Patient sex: F
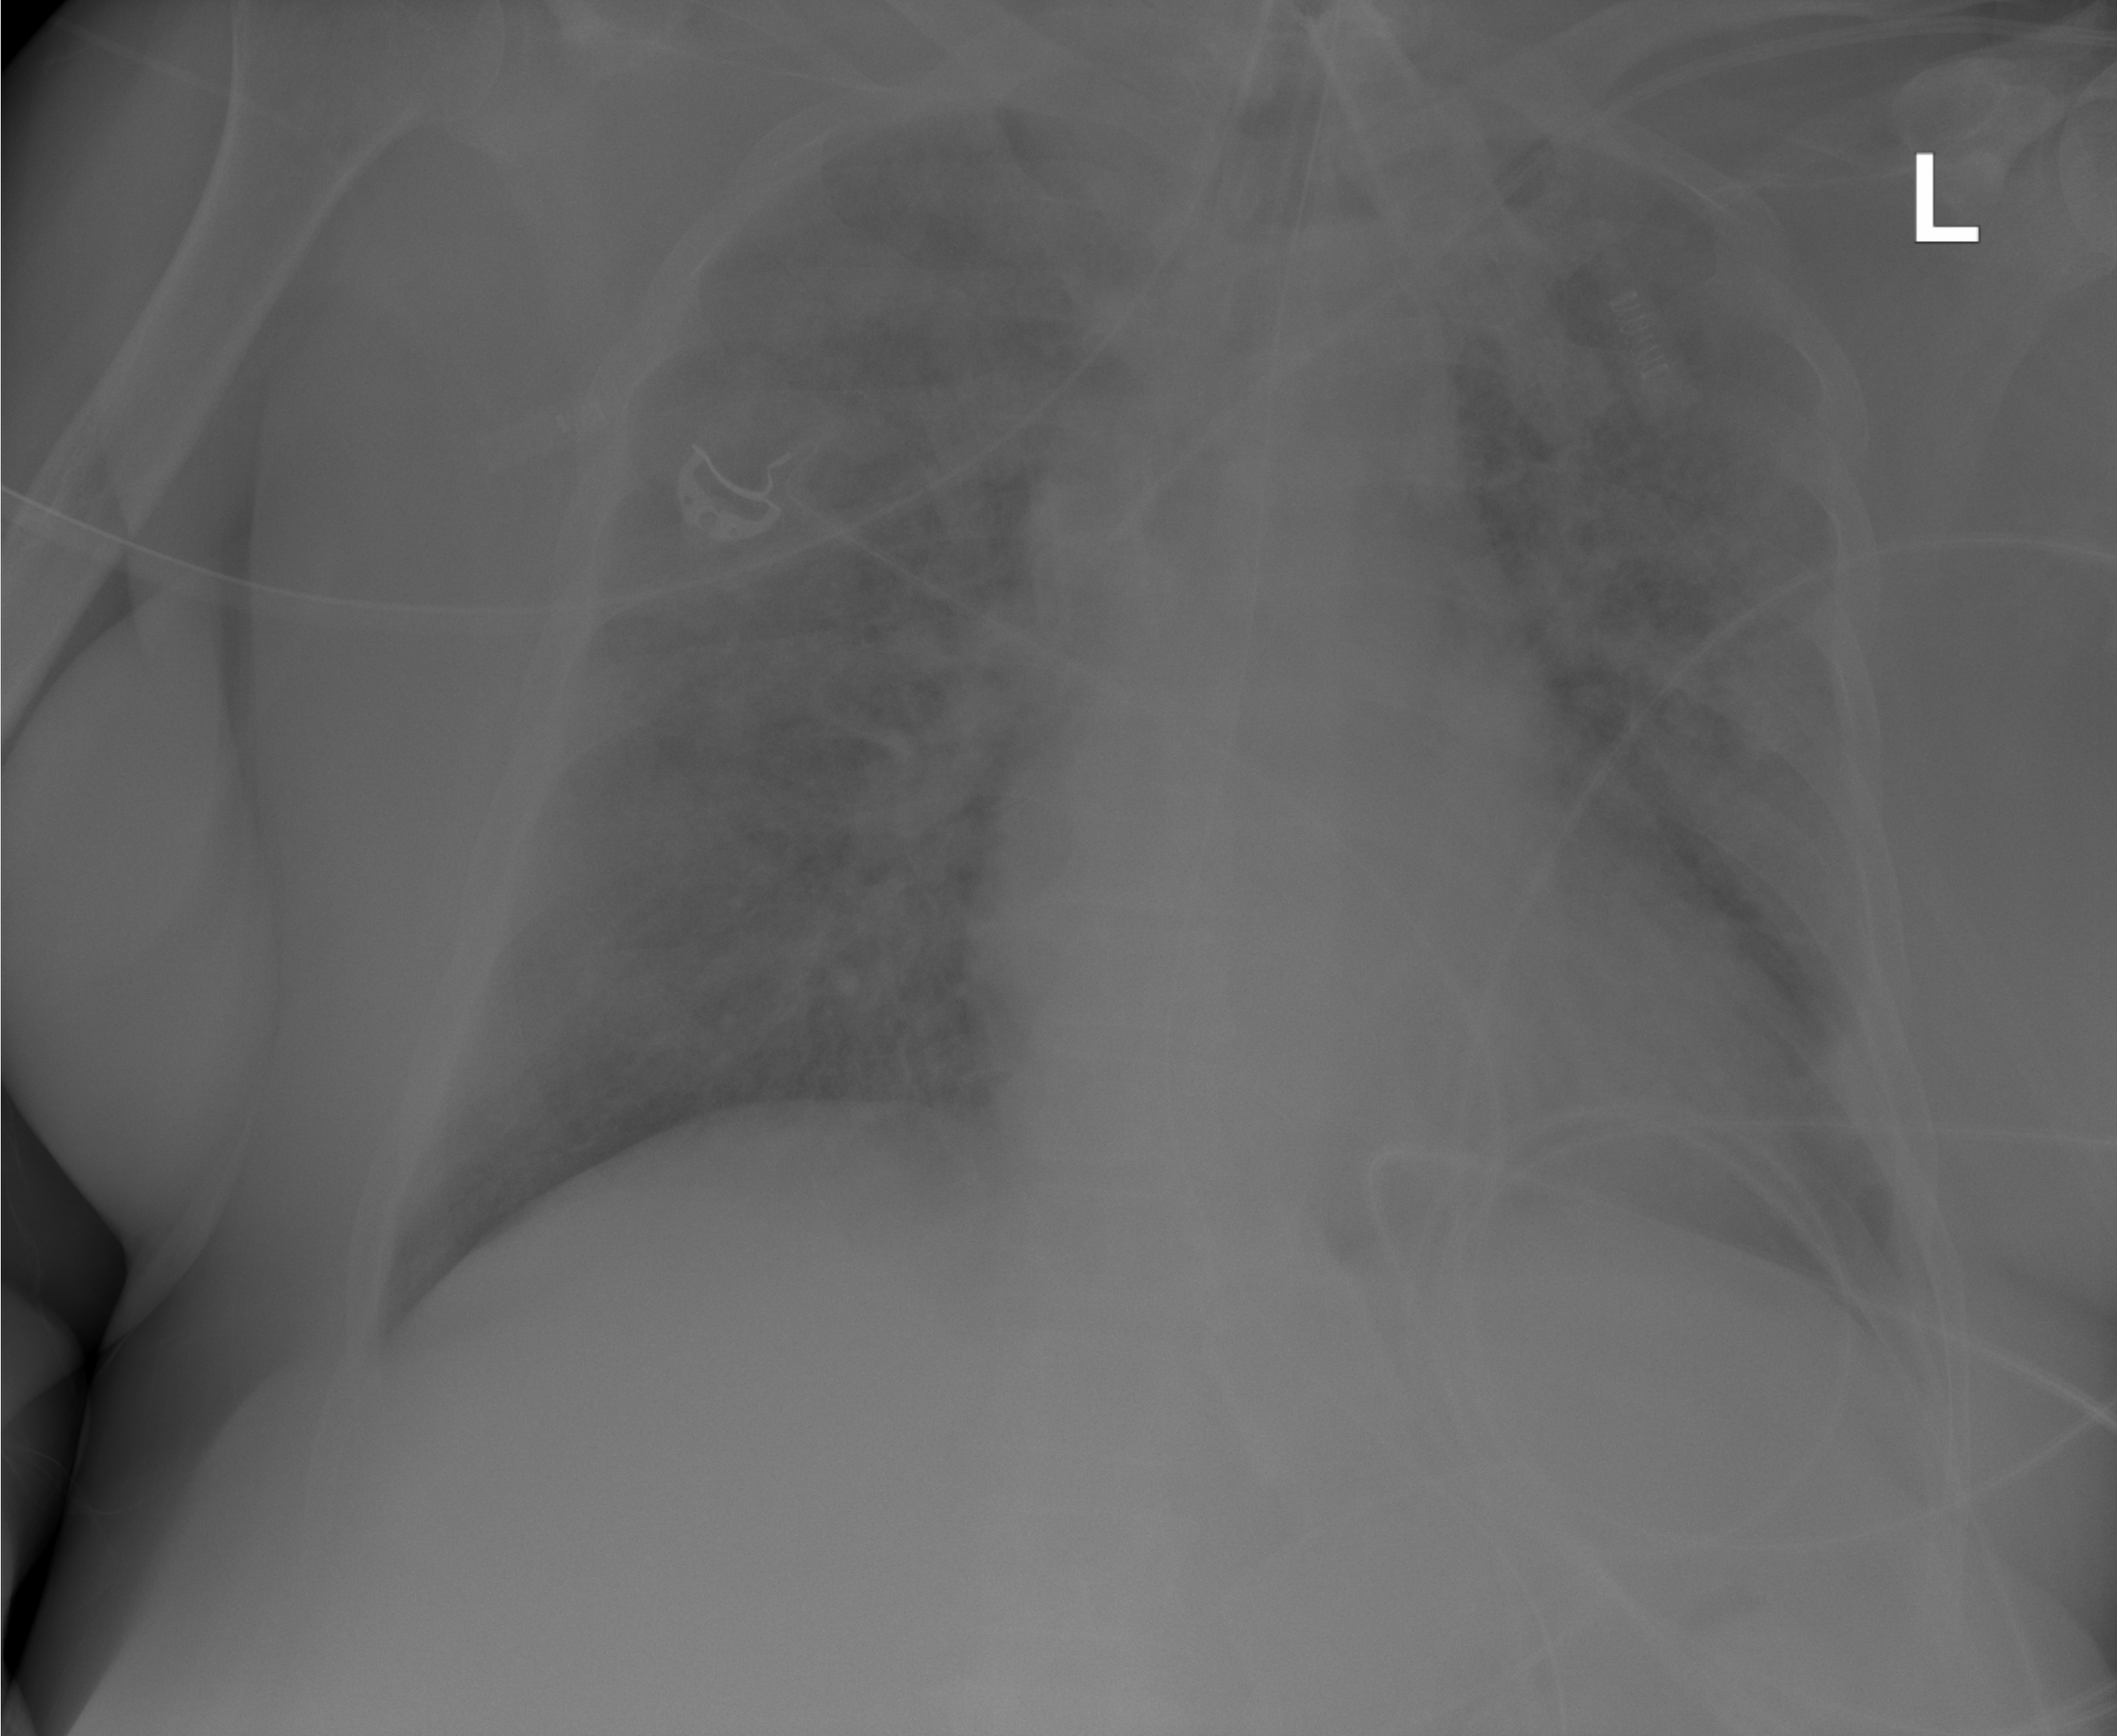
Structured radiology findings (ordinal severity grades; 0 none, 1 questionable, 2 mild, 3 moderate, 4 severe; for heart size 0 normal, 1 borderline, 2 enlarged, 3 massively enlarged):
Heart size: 2
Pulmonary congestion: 3
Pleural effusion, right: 0
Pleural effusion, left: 0
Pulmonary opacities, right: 3
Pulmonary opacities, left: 3
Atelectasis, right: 3
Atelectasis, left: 3